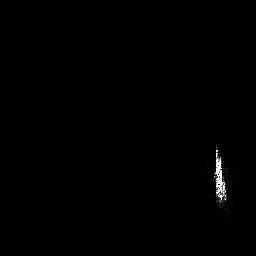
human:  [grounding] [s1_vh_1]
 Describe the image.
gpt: In the satellite image, there is  <ref>1 medium ship </ref> <box>[[82, 55, 89, 82, 0]]</box> located at right.